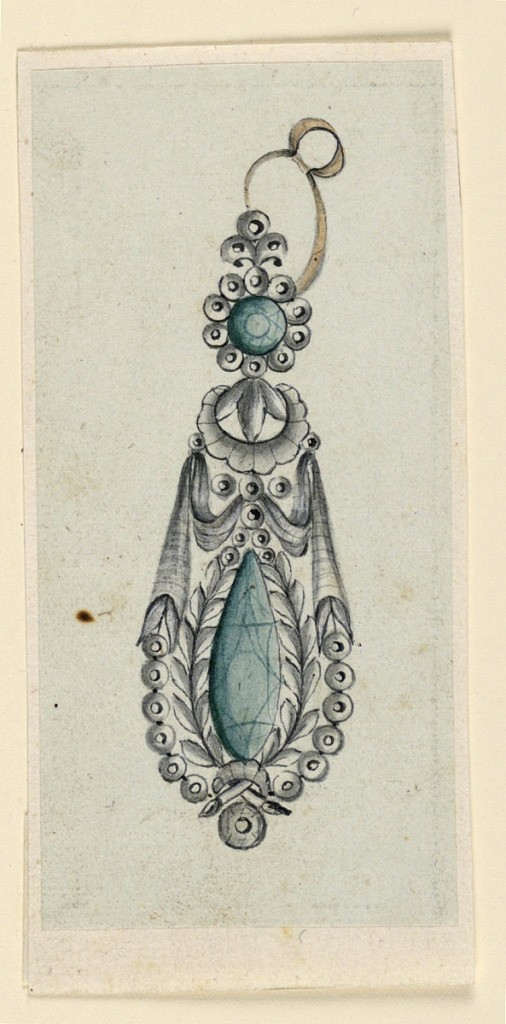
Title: Design for an Earring
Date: early 19th century
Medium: Pen and black ink, brush and gray, green, yellow watercolor on light green paper
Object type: Drawing
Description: Jewelry design for an earring. The ring has two slopes. On the larger, a disk is fastened, intended to be enameled like the drop and the drapery. The disk and the drop are framed by a row of beads. Both are connected by a floral motif and a drapery festoon. The disk above has a palmette at top, a green diamond drop, framed by two laurel branches fastened below by a ring. Chains with beads are hanging from the ends of the drapery to the ends of the branches.